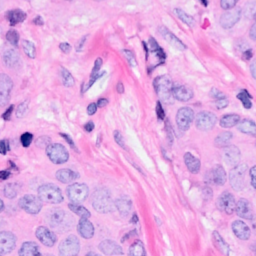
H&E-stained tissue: Breast